Question: I am very new to spring framework so when I am trying to making a simple spring MVC program my server shows this exception report(class not found exception precisely):
If picture is not visible properly then please check complete error list below:

My XML files are as follows:
'''
<web-app id="WebApp_ID" version="2.4"
xmlns="http://java.sun.com/xml/ns/j2ee"
xmlns:xsi="http://www.w3.org/2001/XMLSchema-instance"
xsi:schemaLocation="http://java.sun.com/xml/ns/j2ee
http://java.sun.com/xml/ns/j2ee/web-app_2_4.xsd">
<display-name>FirstSpringMVCProject</display-name>
<servlet>
<servlet-name>spring-dispatcher</servlet-name>
<servlet-class>
org.springframework.web.servlet.DispatcherServlet
</servlet-class>
</servlet>
<servlet-mapping>
<servlet-name>spring-dispatcher</servlet-name>
<url-pattern>/</url-pattern>
</servlet-mapping>
</web-app>
'''
and
'''
<?xml version="1.0" encoding="UTF-8"?>
<beans xmlns="http://www.springframework.org/schema/beans"
xmlns:xsi="http://www.w3.org/2001/XMLSchema-instance"
xsi:schemaLocation="http://www.springframework.org/schema/beans
http://www.springframework.org/schema/beans/spring-beans-2.5.xsd">
<bean id="HandlerMapping" class="org.springframework.web.servlet.handler.BeanNameUrlHandlerMapping"/>
<bean name="/welcome.html" class="com.gontuseries.hellocontroller.HelloController"/>
<bean class="org.springframework.web.servlet.view.InternalResourceViewResolver">
<property name="prefix" value="/WEB-INF" />
<property name="suffix" value=".jsp" />
</bean>
</beans>
'''
For more information please see complete error list:
'''
INFO: Starting ProtocolHandler ["http-nio-9999"]
Sep 25, 2014 3:11:11 AM org.apache.coyote.AbstractProtocol start
INFO: Starting ProtocolHandler ["ajp-nio-8009"]
Sep 25, 2014 3:11:11 AM org.apache.catalina.startup.Catalina start
INFO: Server startup in 3968 ms
Sep 25, 2014 3:11:12 AM org.apache.catalina.core.ApplicationContext log
INFO: Marking servlet spring-dispatcher as unavailable
Sep 25, 2014 3:11:12 AM org.apache.catalina.core.StandardWrapperValve invoke
SEVERE: Allocate exception for servlet spring-dispatcher
java.lang.ClassNotFoundException: org.springframework.web.servlet.DispatcherServlet
at org.apache.catalina.loader.WebappClassLoader.loadClass(WebappClassLoader.java:1320)
at org.apache.catalina.loader.WebappClassLoader.loadClass(WebappClassLoader.java:1173)
at org.apache.catalina.core.DefaultInstanceManager.loadClass(DefaultInstanceManager.java:550)
at org.apache.catalina.core.DefaultInstanceManager.loadClassMaybePrivileged(DefaultInstanceManager.java:531)
at org.apache.catalina.core.DefaultInstanceManager.newInstance(DefaultInstanceManager.java:150)
at org.apache.catalina.core.StandardWrapper.loadServlet(StandardWrapper.java:1105)
at org.apache.catalina.core.StandardWrapper.allocate(StandardWrapper.java:827)
at org.apache.catalina.core.StandardWrapperValve.invoke(StandardWrapperValve.java:135)
at org.apache.catalina.core.StandardContextValve.invoke(StandardContextValve.java:106)
at org.apache.catalina.authenticator.AuthenticatorBase.invoke(AuthenticatorBase.java:505)
at org.apache.catalina.core.StandardHostValve.invoke(StandardHostValve.java:142)
at org.apache.catalina.valves.ErrorReportValve.invoke(ErrorReportValve.java:79)
at org.apache.catalina.valves.AbstractAccessLogValve.invoke(AbstractAccessLogValve.java:610)
at org.apache.catalina.core.StandardEngineValve.invoke(StandardEngineValve.java:88)
at org.apache.catalina.connector.CoyoteAdapter.service(CoyoteAdapter.java:534)
at org.apache.coyote.http11.AbstractHttp11Processor.process(AbstractHttp11Processor.java:1081)
at org.apache.coyote.AbstractProtocol$AbstractConnectionHandler.process(AbstractProtocol.java:658)
at org.apache.coyote.http11.Http11NioProtocol$Http11ConnectionHandler.process(Http11NioProtocol.java:222)
at org.apache.tomcat.util.net.NioEndpoint$SocketProcessor.doRun(NioEndpoint.java:1566)
at org.apache.tomcat.util.net.NioEndpoint$SocketProcessor.run(NioEndpoint.java:1523)
at java.util.concurrent.ThreadPoolExecutor.runWorker(Unknown Source)
at java.util.concurrent.ThreadPoolExecutor$Worker.run(Unknown Source)
at org.apache.tomcat.util.threads.TaskThread$WrappingRunnable.run(TaskThread.java:61)
at java.lang.Thread.run(Unknown Source)
'''
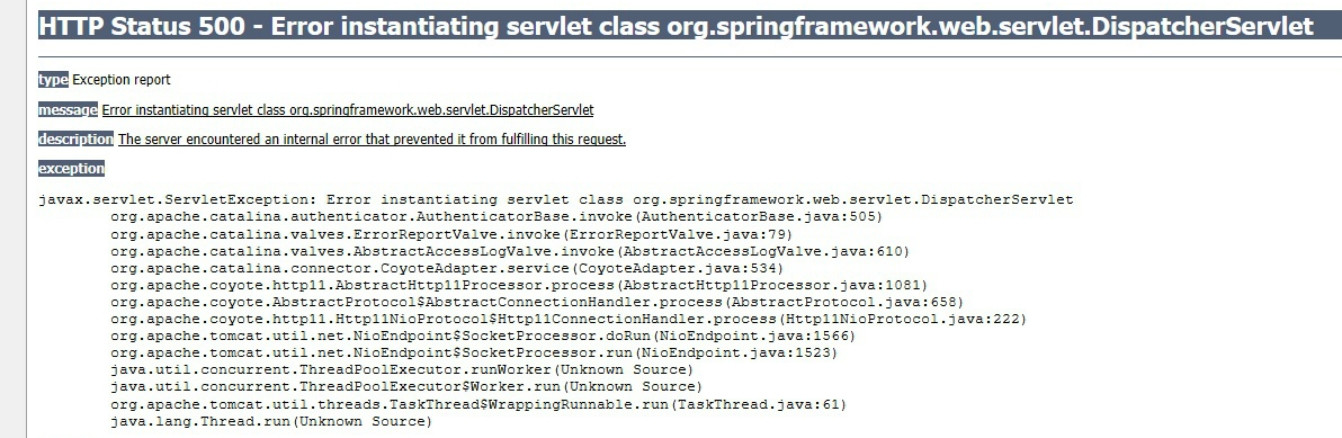
Answer: This is the list of required dependencies for a plain Spring MVC web application.

You can download/clone/look the project at
<URL>
It's a eclipse project.